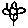
Label: flower